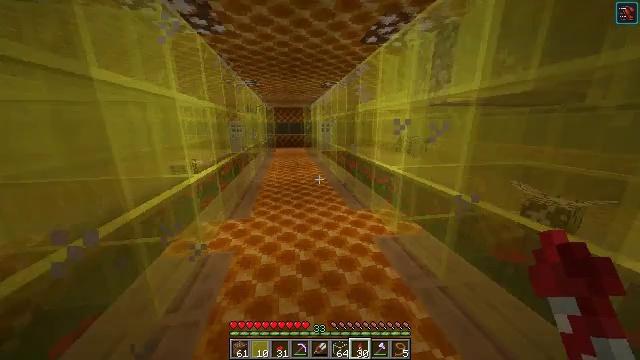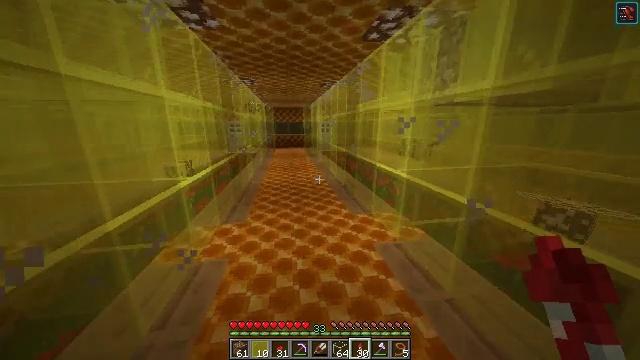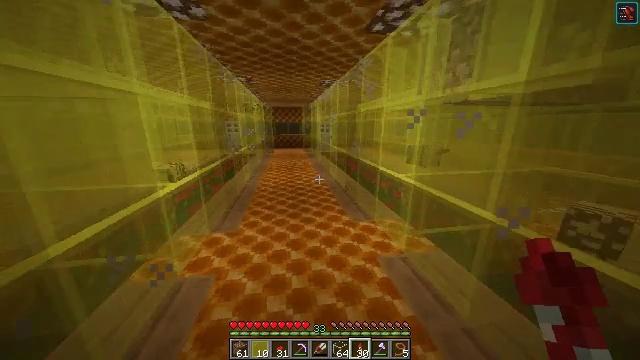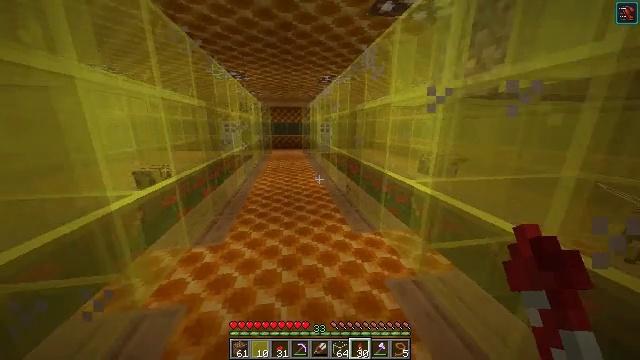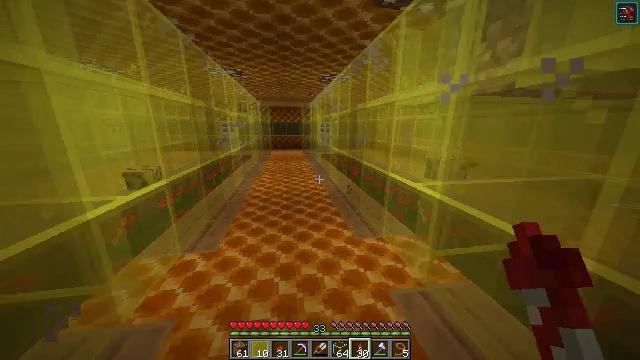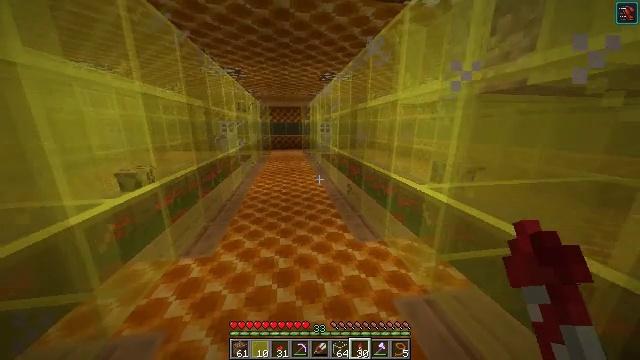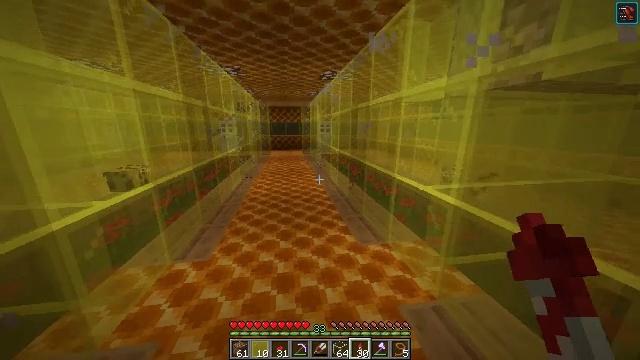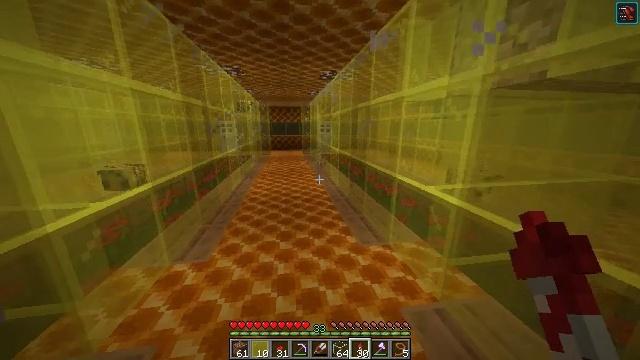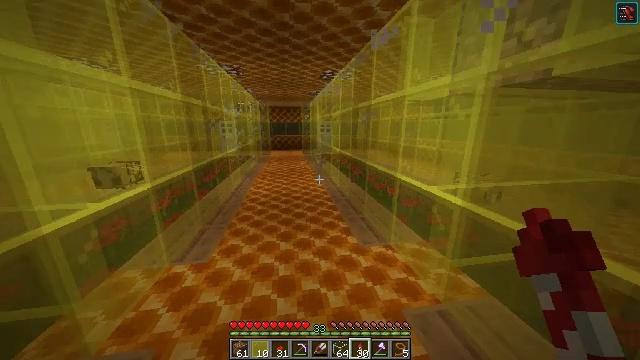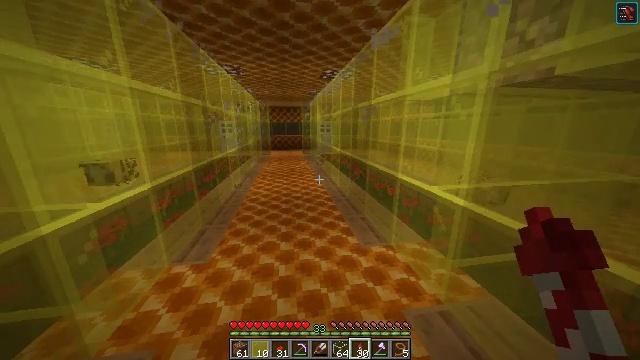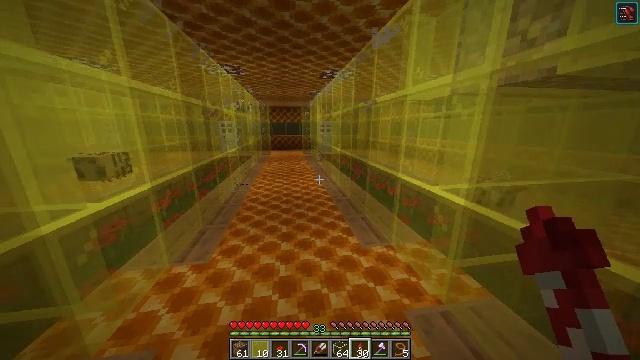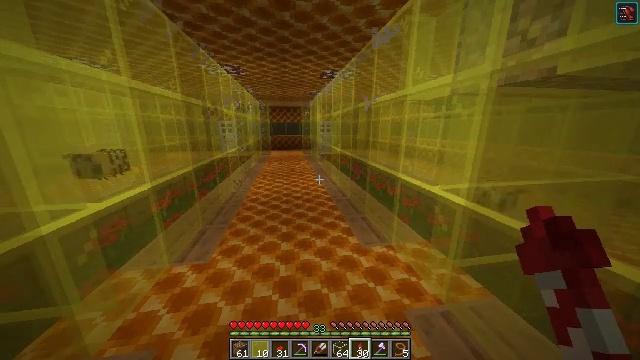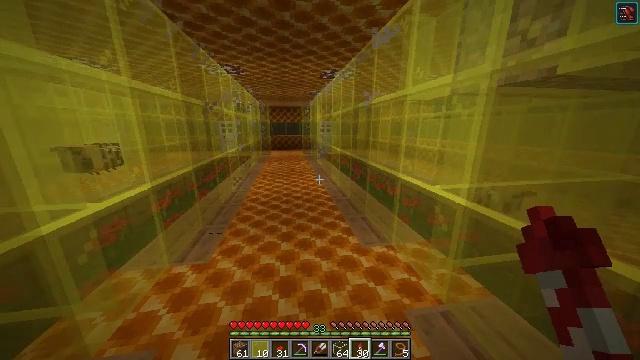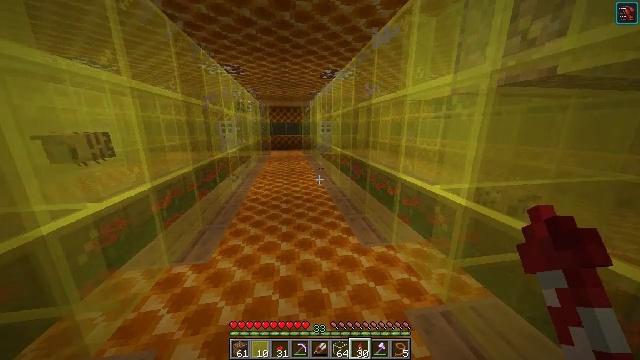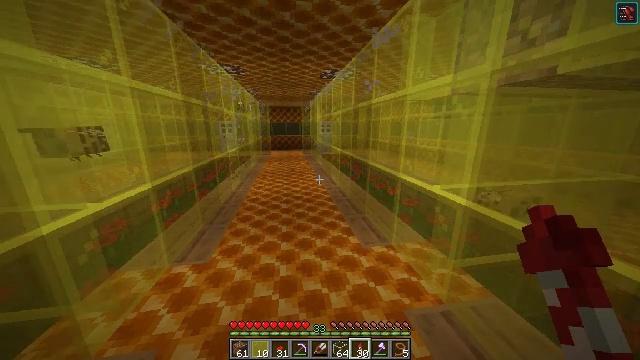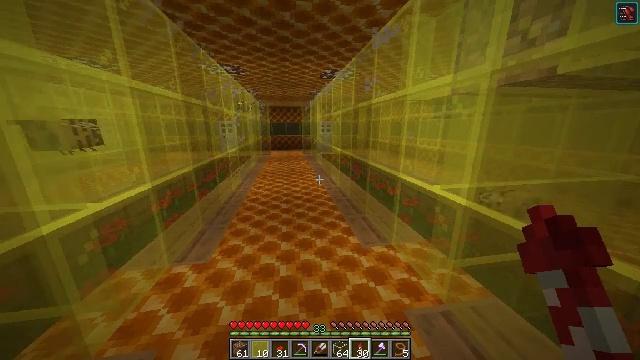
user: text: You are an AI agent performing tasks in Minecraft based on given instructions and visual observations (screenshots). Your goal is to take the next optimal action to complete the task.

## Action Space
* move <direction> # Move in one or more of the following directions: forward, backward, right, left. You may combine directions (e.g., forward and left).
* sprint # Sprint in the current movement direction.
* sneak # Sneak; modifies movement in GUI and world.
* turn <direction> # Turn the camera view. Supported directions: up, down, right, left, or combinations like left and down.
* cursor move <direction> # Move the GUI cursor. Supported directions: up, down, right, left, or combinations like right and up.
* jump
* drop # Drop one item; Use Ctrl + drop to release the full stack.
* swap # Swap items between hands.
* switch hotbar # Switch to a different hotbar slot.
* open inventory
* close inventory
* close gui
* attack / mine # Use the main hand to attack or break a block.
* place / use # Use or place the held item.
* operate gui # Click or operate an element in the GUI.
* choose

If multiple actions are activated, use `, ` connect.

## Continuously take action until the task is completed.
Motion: motion action
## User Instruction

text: Open the crafting table to make a honeycomb block with honeycombs.
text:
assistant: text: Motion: move forward
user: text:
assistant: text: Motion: move forward
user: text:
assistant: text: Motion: move forward
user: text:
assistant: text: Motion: no_op
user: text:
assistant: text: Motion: no_op
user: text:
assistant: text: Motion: no_op
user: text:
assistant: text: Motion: no_op
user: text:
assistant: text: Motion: no_op
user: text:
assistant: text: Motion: no_op
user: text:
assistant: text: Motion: no_op
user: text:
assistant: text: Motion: no_op
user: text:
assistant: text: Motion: no_op
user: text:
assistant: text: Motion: no_op
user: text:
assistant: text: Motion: no_op
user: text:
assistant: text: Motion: no_op
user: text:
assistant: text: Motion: no_op
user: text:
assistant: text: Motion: no_op
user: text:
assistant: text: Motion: no_op
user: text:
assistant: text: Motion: no_op
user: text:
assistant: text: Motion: no_op
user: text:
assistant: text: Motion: no_op
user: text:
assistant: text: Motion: no_op
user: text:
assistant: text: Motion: no_op
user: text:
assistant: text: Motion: no_op
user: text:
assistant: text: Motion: no_op
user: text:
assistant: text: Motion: no_op
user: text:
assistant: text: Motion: no_op
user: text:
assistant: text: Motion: no_op
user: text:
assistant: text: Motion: no_op
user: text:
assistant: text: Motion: no_op